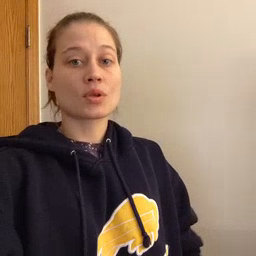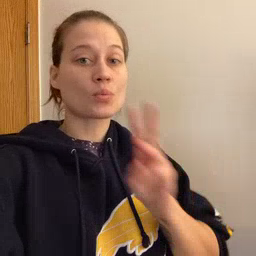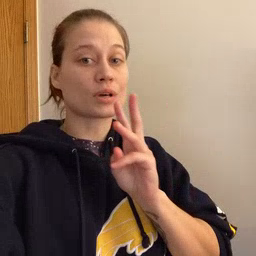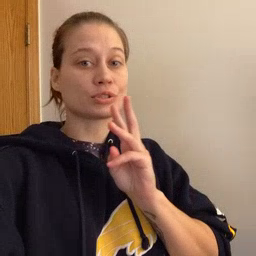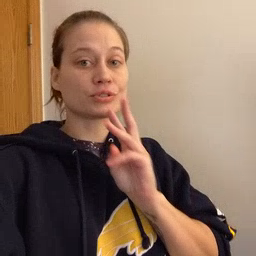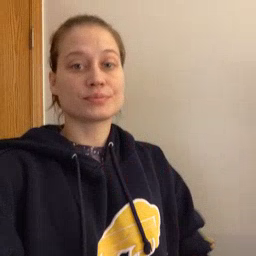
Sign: water